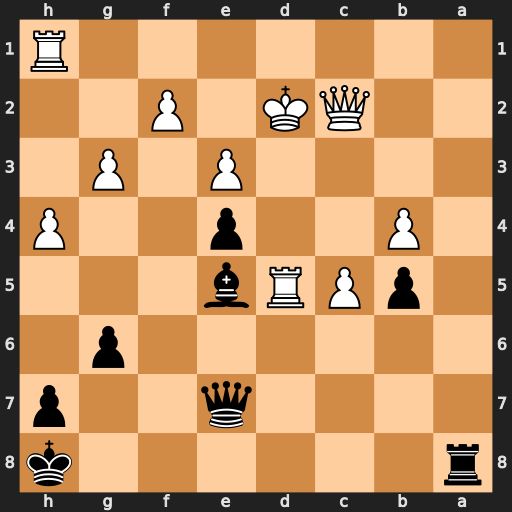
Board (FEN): r6k/4q2p/6p1/1pPRb3/1P2p2P/4P1P1/2QK1P2/7R
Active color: b
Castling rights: -
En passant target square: -
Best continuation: Qf7 Rxe5 Qxf2+ Kc1 Ra1+ Kb2 Ra2+ Kxa2 Qxc2+